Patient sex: M
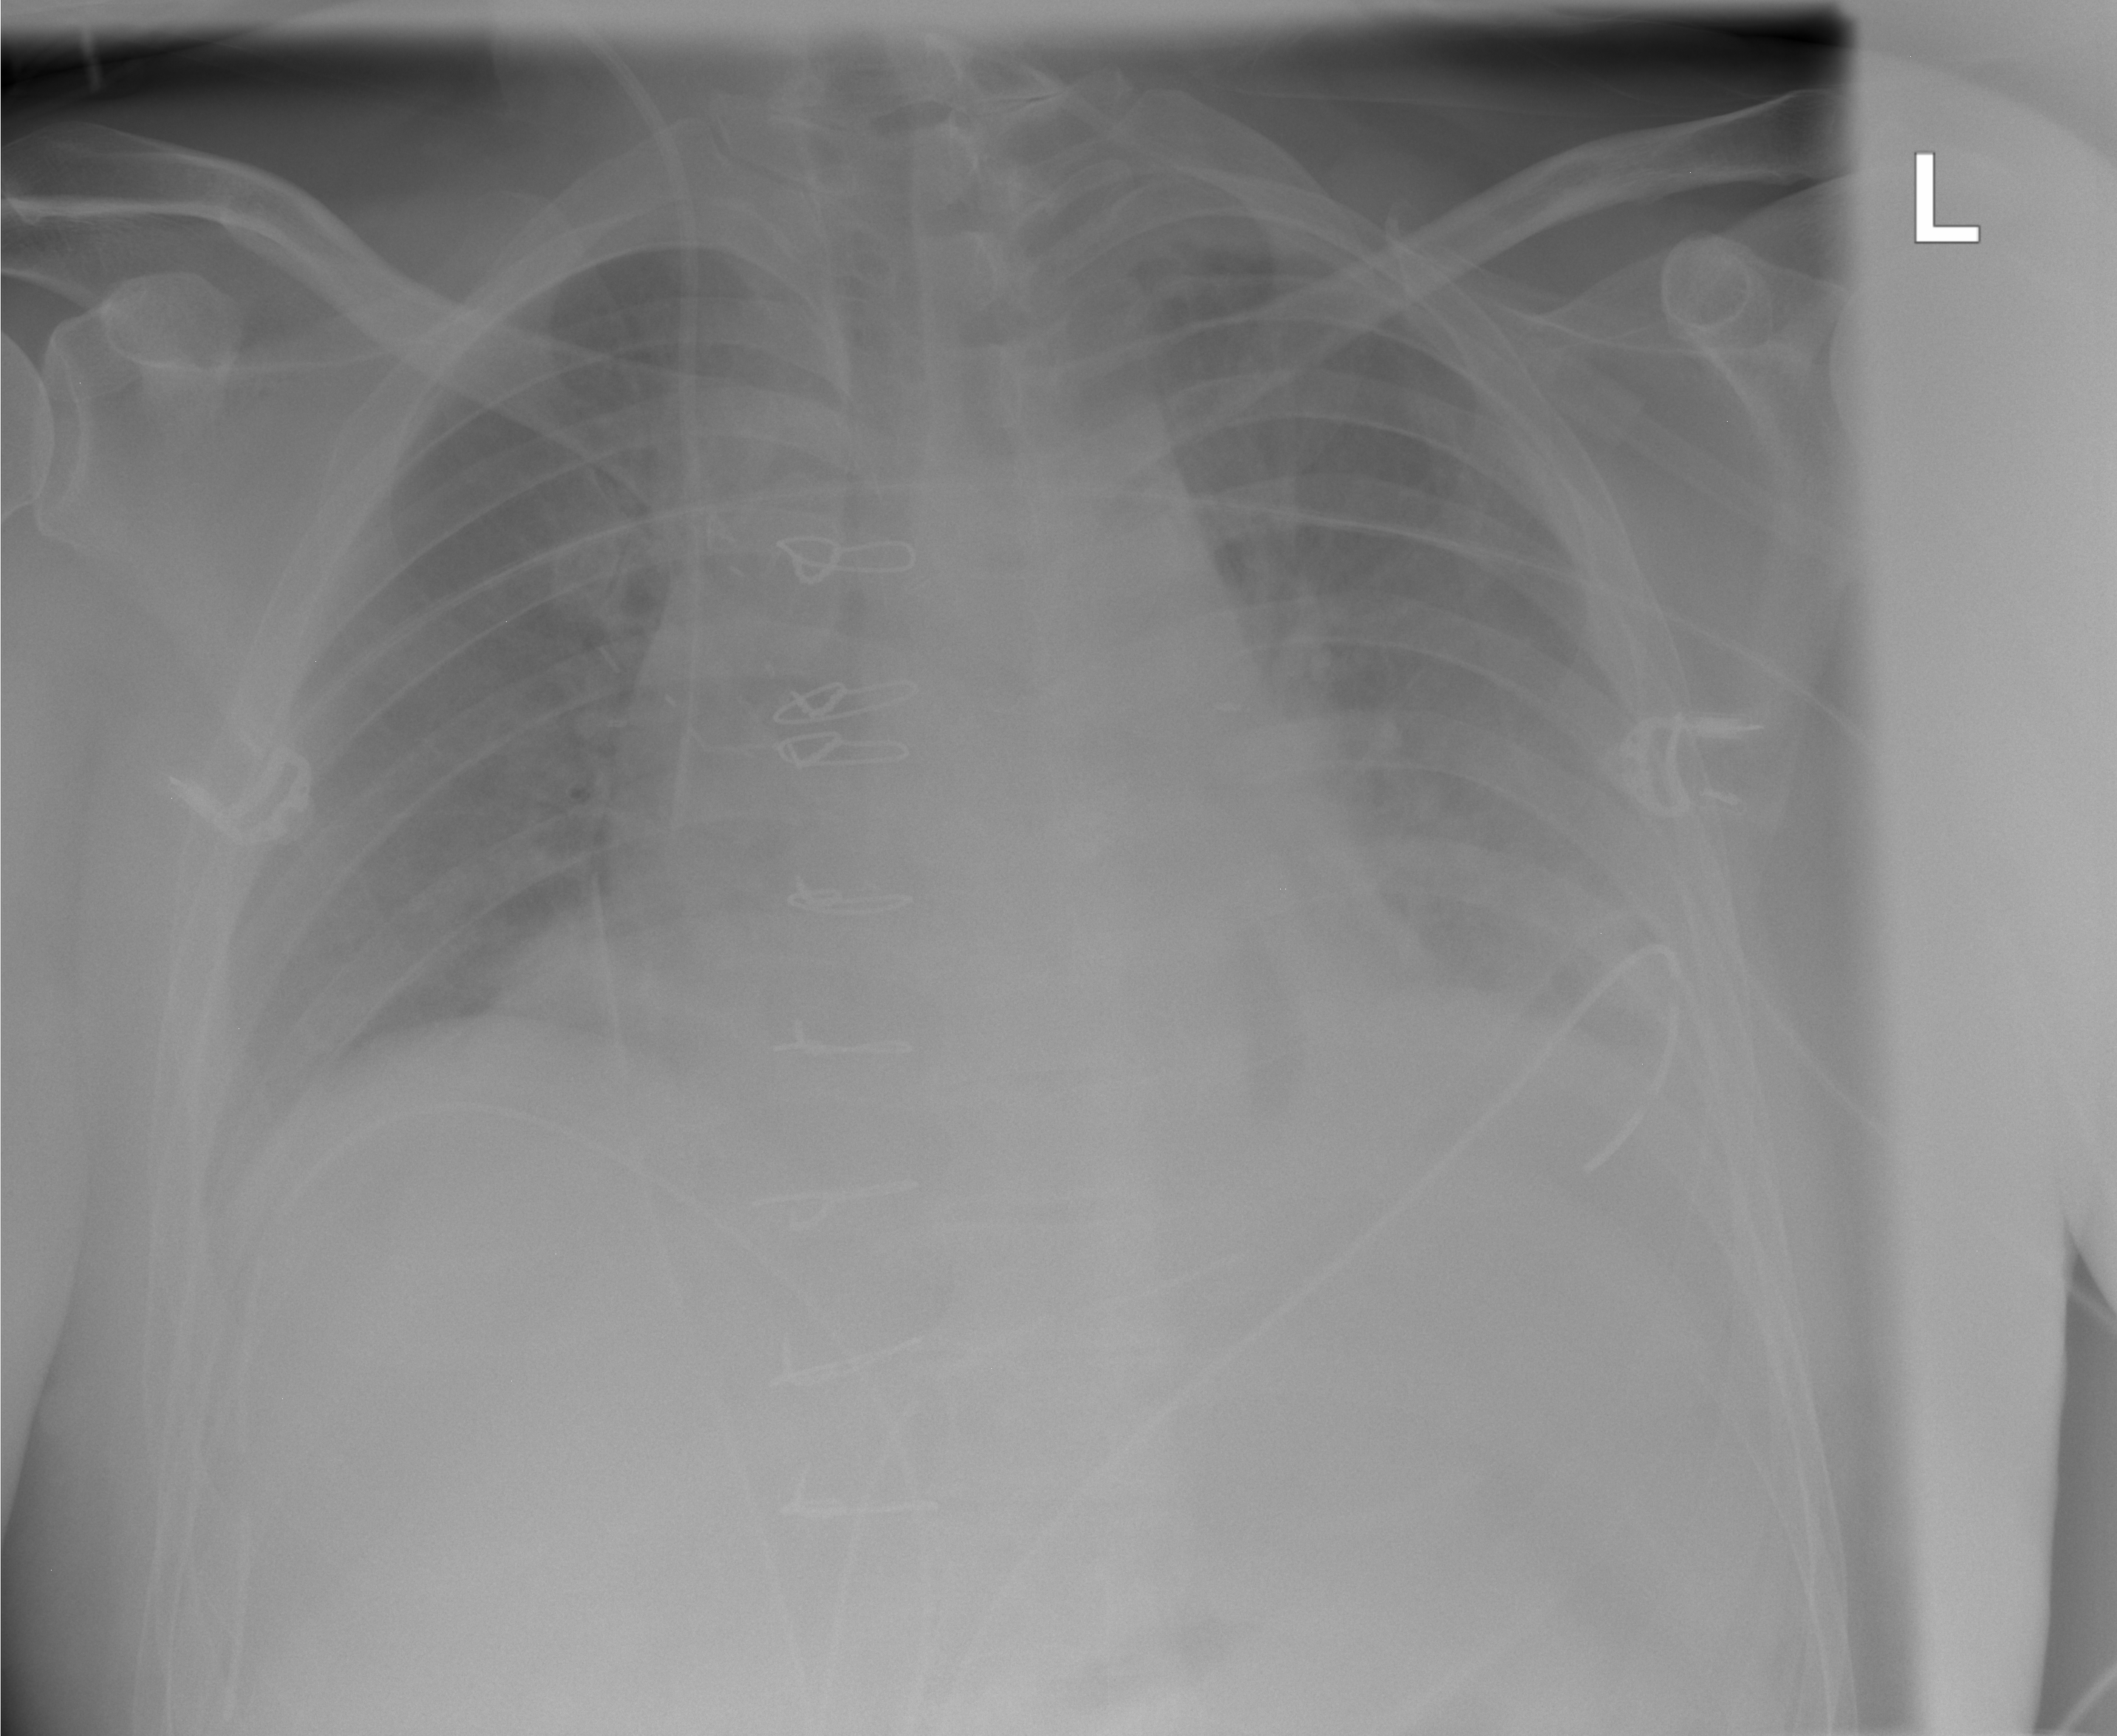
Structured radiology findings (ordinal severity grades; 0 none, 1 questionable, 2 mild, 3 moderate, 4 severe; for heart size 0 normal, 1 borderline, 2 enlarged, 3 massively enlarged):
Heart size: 2
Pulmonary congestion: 2
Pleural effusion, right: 1
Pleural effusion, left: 1
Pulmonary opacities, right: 0
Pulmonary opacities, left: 0
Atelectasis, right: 2
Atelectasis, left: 2